高二 · 解析几何
如图, 已知 $\overrightarrow{A P}^{\frac{4}{3}}=^{\overrightarrow{A B}}$, 用 $\overrightarrow{O A}, \overrightarrow{O B}_{\text {表示 }} \overrightarrow{O P}$, 则 $\overrightarrow{O P}_{\text {等于( ) }}$ )
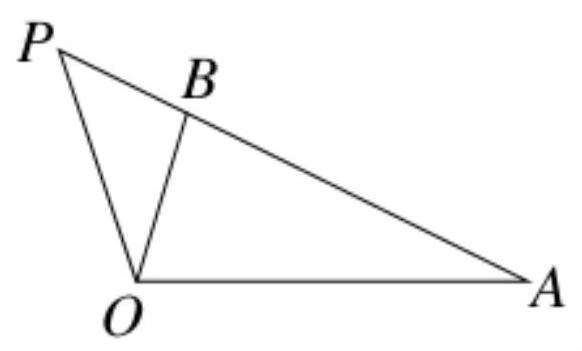
A. ${ }^{\frac{1}{3}} \overrightarrow{O A}-\frac{4}{3} \overrightarrow{O B}$
B. ${ }^{\frac{1}{3}} \overrightarrow{O A}+{ }^{\frac{4}{3}} \overrightarrow{O B}$
C. $-\frac{1}{3} \overrightarrow{O A}+{ }^{\frac{4}{3}} \overrightarrow{O B}$
D. $-^{\frac{1}{3}} \overrightarrow{O A}-\frac{4}{3} \overrightarrow{O B}$
答案: C
解析: $\left.\overrightarrow{O P}=\overrightarrow{O A}+\overrightarrow{A P}=\overrightarrow{O A}+\frac{4}{3} \overrightarrow{A B}=\overrightarrow{O A}+\frac{4}{3} \overrightarrow{O B}-\overrightarrow{O A}\right)=-\frac{1}{3} \overrightarrow{O A}+\frac{4}{3} \overrightarrow{O B}$, 选 C.